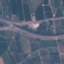
Land use / land cover: Highway